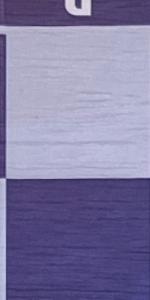
Label: Empty